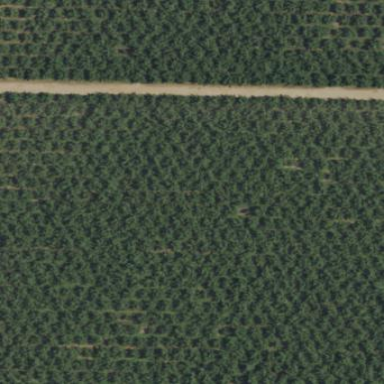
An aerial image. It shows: Orchard.